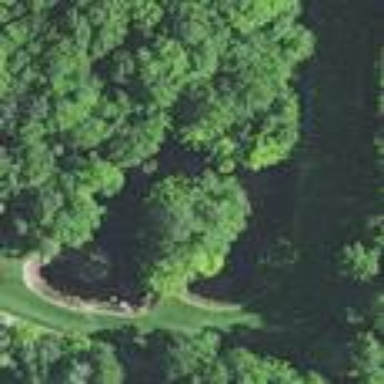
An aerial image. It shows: Golf tee.